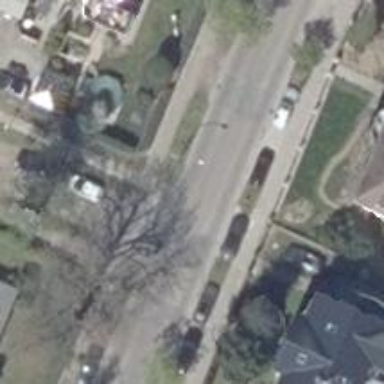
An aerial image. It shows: Avenue lined with deciduous broadleaved trees.